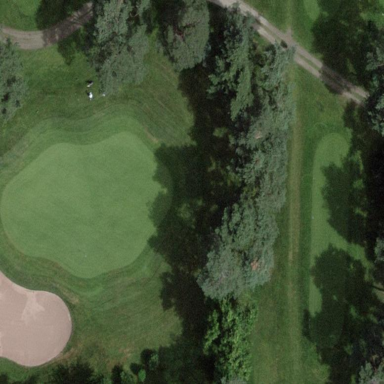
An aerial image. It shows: Golf green.